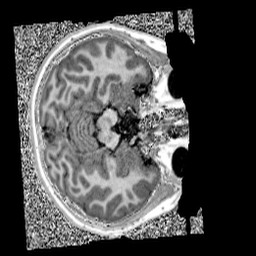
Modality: UNIT1
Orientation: axial
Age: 11
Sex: male
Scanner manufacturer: siemens
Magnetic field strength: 3 T
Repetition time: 4 s
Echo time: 0.00299 s